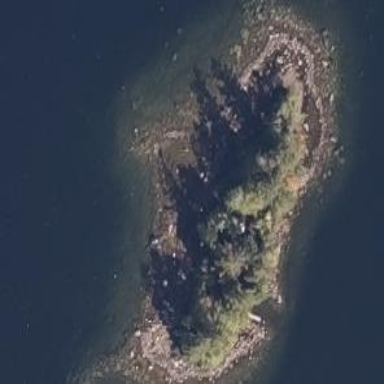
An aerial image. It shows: Islet.